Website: ulta-beauty
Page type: billing-address
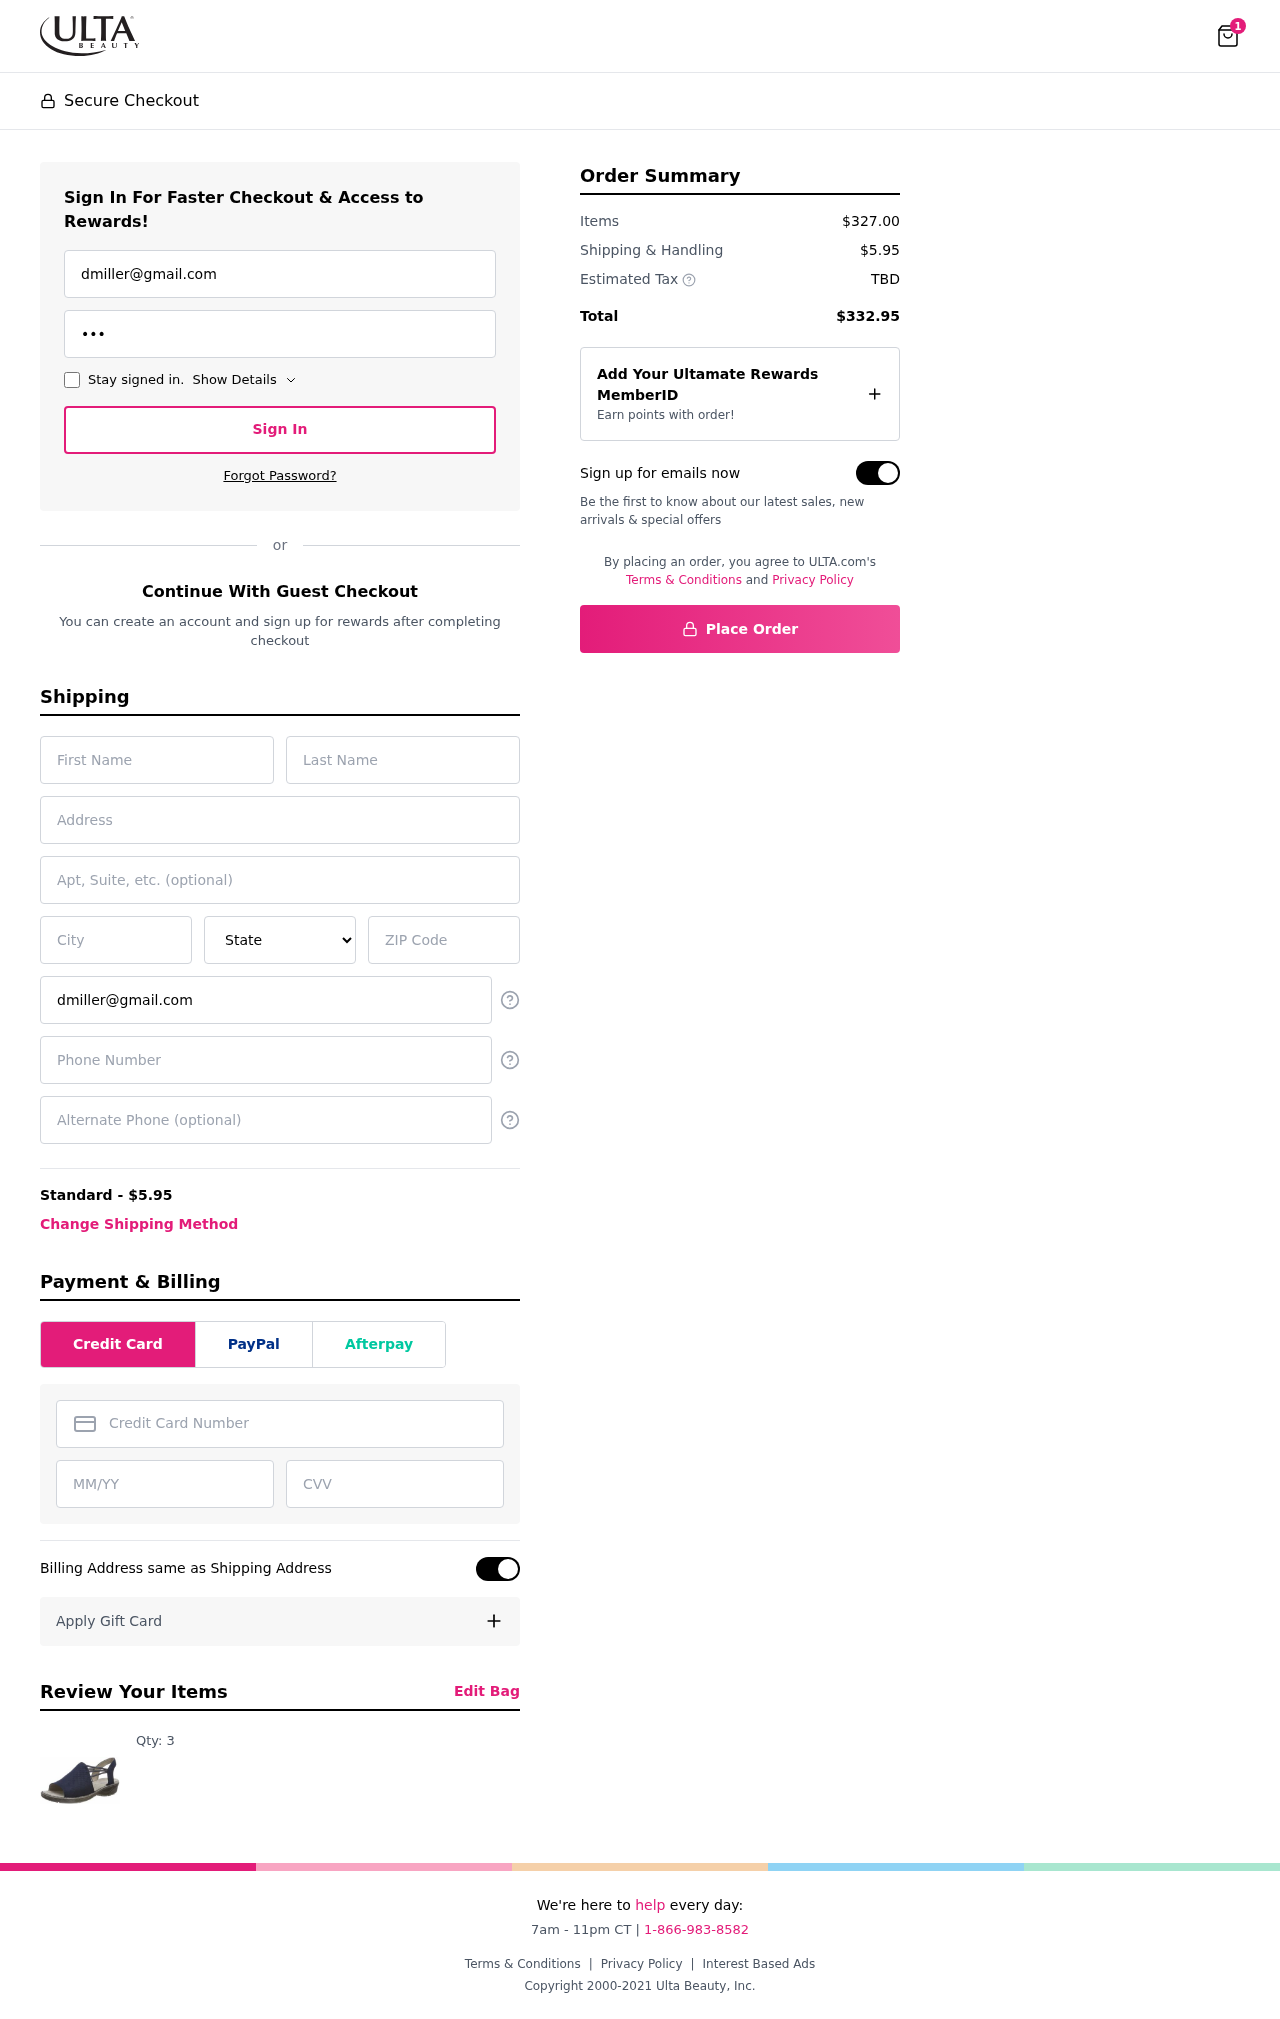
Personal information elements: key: PII_STATE
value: North Dakota
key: PII_EMAIL
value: dmiller@gmail.com
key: PII_FIRSTNAME
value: Dale
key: PII_LASTNAME
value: Miller
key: PII_STREET
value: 5718 Smith Pines
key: PII_STREET2
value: Suite 904
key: PII_CITY
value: Riversbury
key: PII_POSTCODE
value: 67706
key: PII_PHONE
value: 8257595058
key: PII_CARD_NUMBER
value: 6590 1491 3266 4499
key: PII_CARD_EXPIRY
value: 03/27
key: PII_CARD_CVV
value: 499
Product elements: key: PRODUCT1_QUANTITY
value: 3
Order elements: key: ORDER_NUM_ITEMS
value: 1
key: ORDER_SHIPPING_COST
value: $5.95
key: ORDER_SUBTOTAL
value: $327.00
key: ORDER_TOTAL
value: $332.95